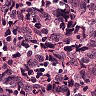
Metastatic tissue present: yes